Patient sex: M
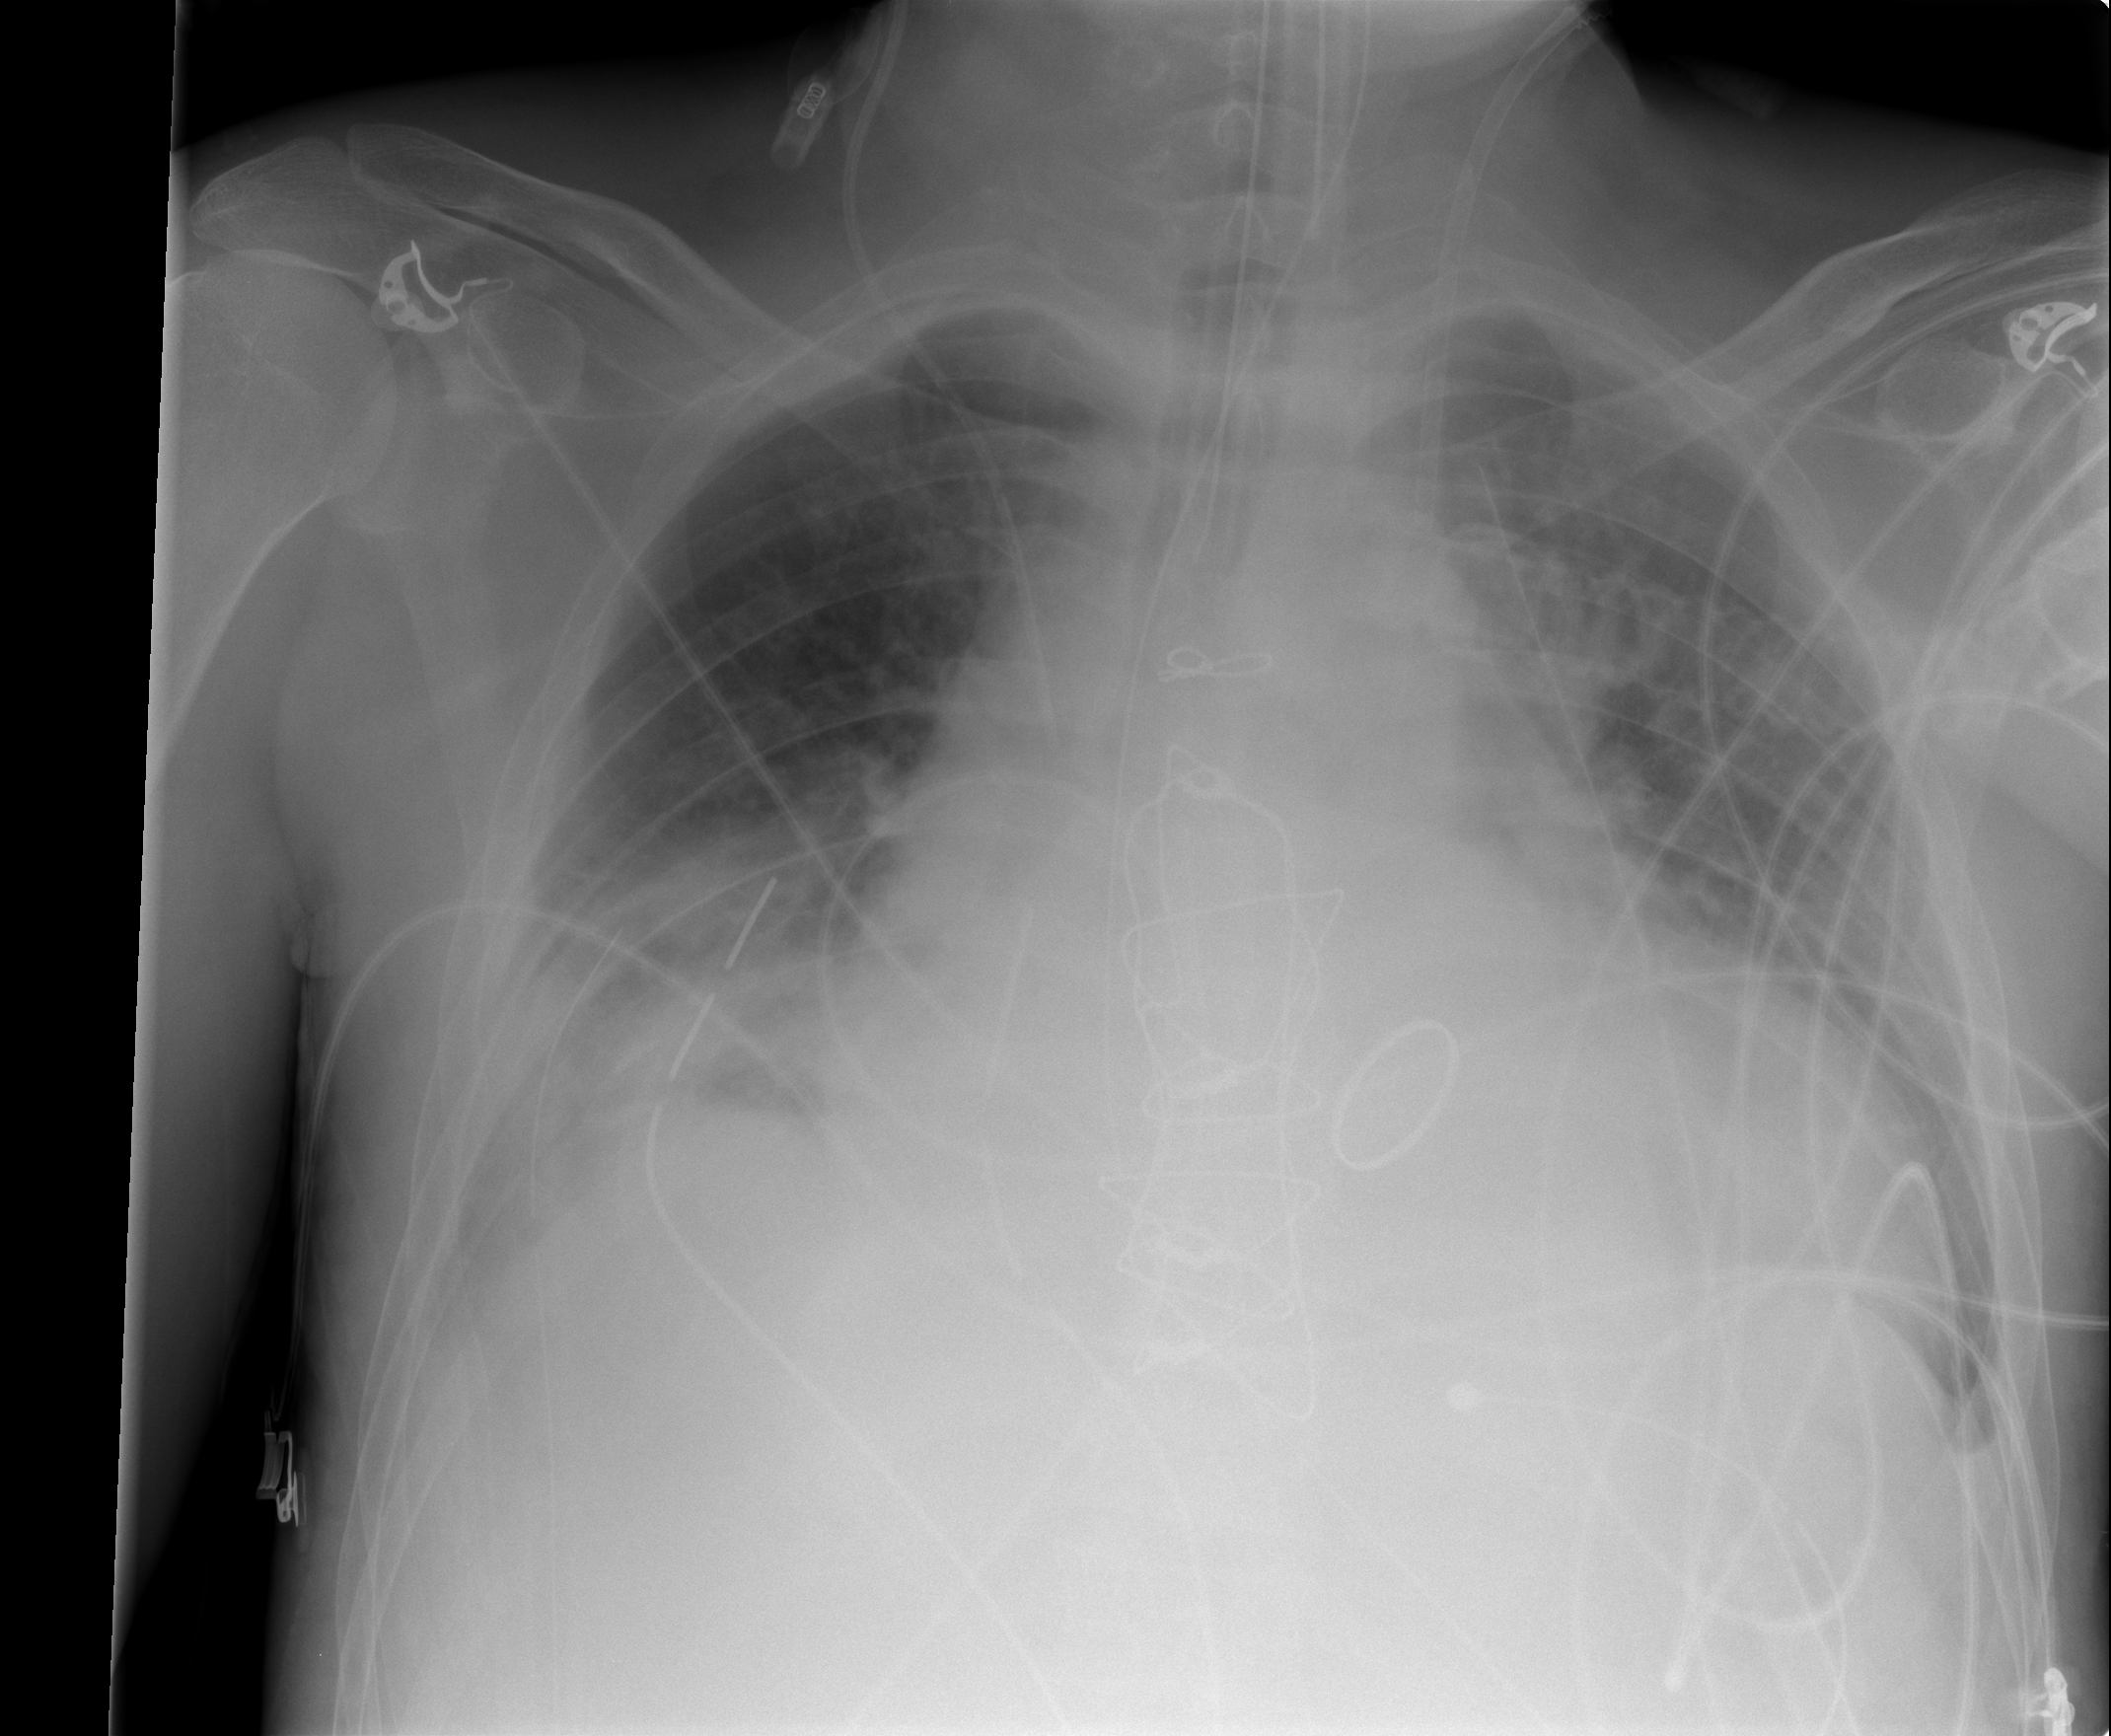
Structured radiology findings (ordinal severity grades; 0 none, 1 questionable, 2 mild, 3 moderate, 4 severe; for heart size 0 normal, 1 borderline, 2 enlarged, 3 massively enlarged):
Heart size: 3
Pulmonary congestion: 2
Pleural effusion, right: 2
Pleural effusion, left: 1
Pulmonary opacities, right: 2
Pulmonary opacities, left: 0
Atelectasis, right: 3
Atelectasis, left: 2